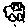
Label: car